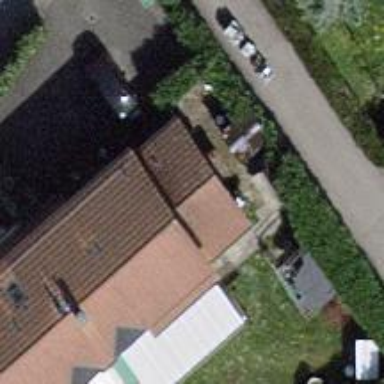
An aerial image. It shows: Garden enclosed by fence.